Question: Please help me i want to get position of imageview on a layout.

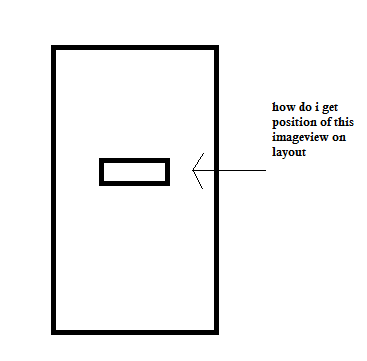
Answer: You can use this with 'getLocationOnScreen(int [])'